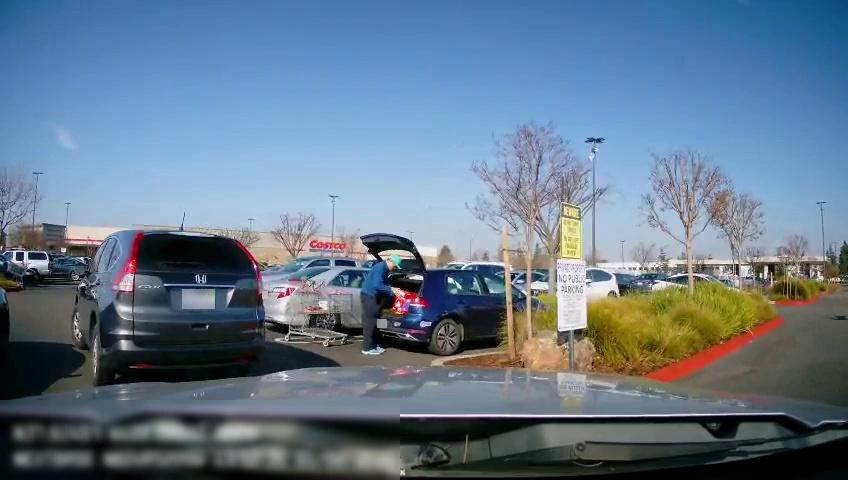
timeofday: Day
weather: Sunny
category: Drivable Space
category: Drivable Space
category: Vehicles | SUV
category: Vehicles | Car
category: Vehicles | Car
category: Vehicles | Car
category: Vehicles | SUV
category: Vehicles | Car
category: Vehicles | Car
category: Vehicles | Car
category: Vehicles | Car
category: Vehicles | Van
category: Vehicles | Truck
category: Pedestrians
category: Vehicles | SUV
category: Vehicles | Truck
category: Traffic | Signs
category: Traffic | Signs